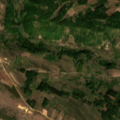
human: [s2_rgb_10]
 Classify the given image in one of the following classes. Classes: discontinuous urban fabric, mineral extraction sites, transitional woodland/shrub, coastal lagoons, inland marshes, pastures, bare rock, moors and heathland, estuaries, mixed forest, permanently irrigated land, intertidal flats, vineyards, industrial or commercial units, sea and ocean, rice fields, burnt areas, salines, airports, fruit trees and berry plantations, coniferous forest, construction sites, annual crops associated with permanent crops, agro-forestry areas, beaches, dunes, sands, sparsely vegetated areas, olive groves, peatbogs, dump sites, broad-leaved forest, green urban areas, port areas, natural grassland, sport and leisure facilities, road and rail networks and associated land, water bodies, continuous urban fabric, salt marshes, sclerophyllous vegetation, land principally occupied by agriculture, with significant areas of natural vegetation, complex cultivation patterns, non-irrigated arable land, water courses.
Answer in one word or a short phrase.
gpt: complex cultivation patterns, land principally occupied by agriculture, with significant areas of natural vegetation, broad-leaved forest, transitional woodland/shrub